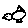
Label: bird